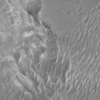
Label: not_dusty